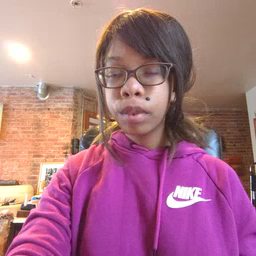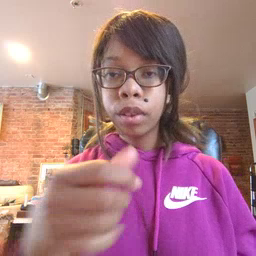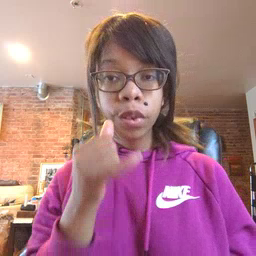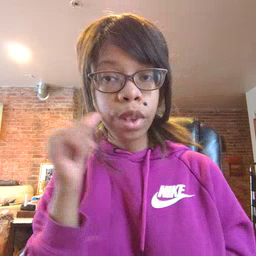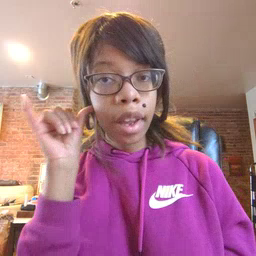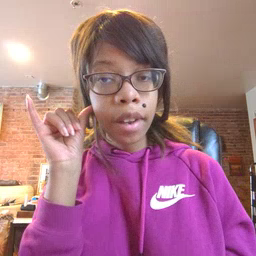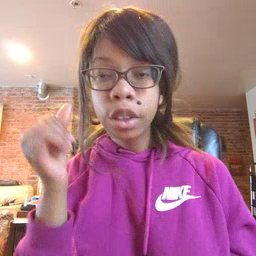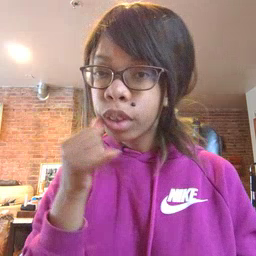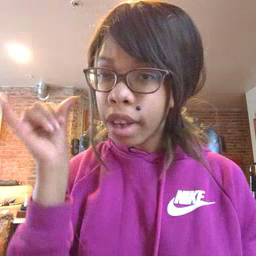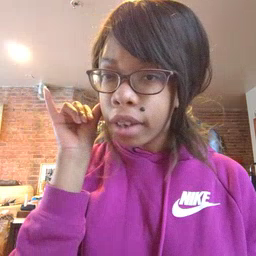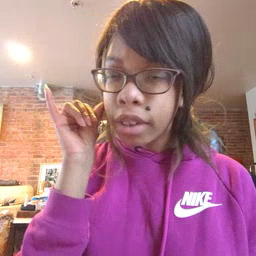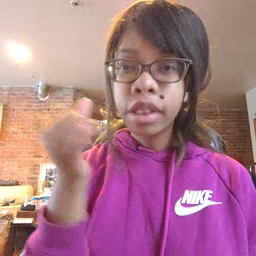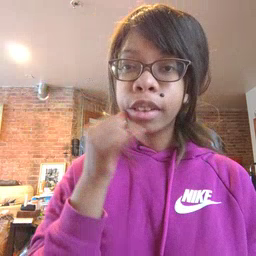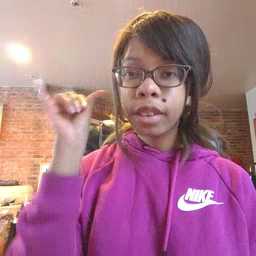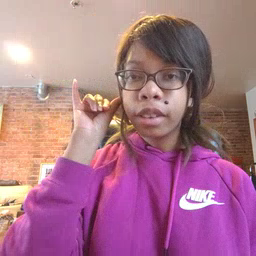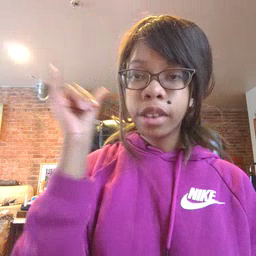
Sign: yesterday